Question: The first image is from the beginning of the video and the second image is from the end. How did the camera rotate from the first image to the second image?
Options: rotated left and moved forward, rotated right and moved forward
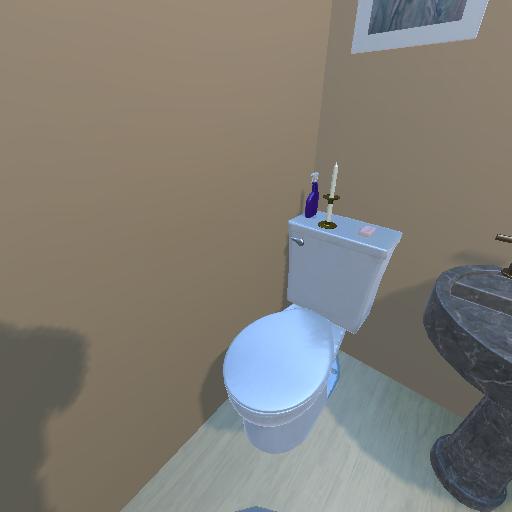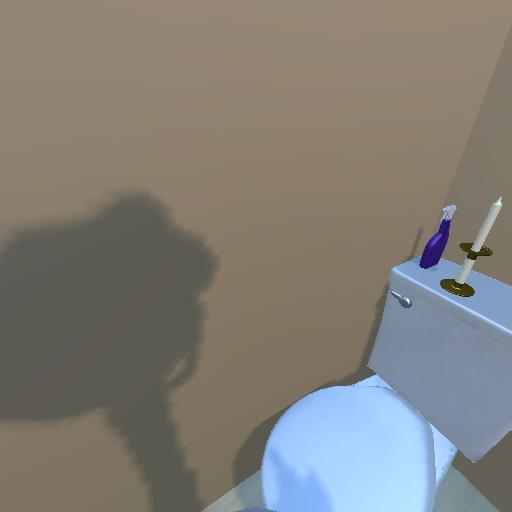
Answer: rotated left and moved forward